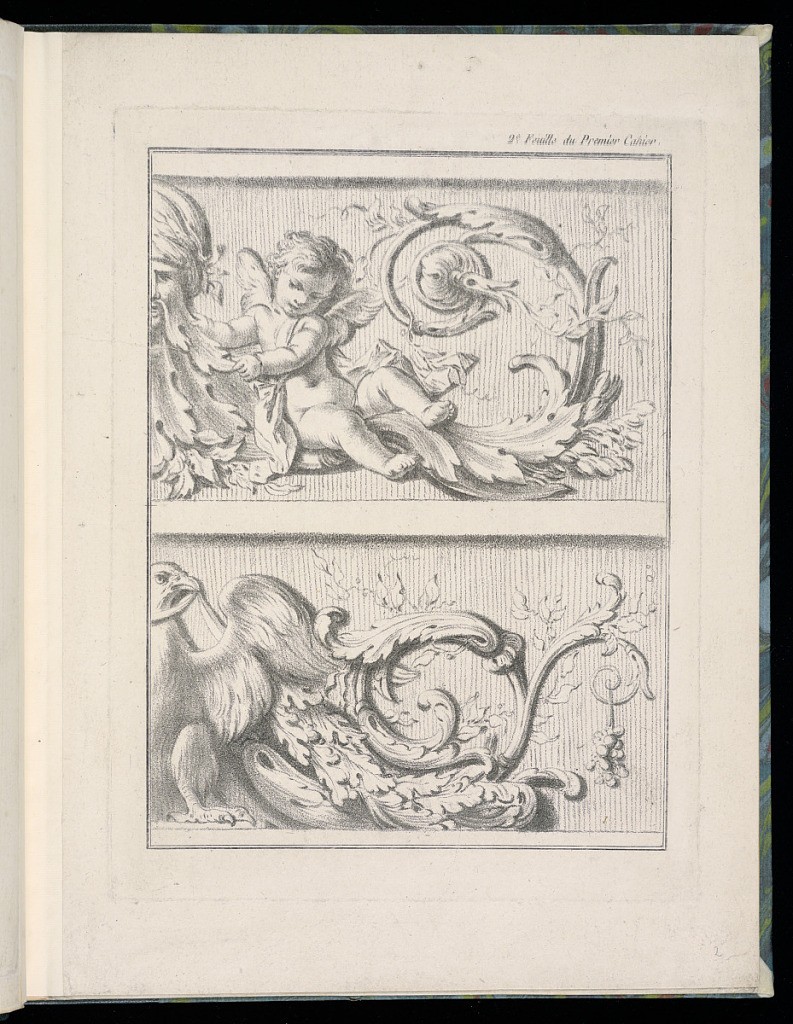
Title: Two Frieze Designs
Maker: Jean-Baptiste Huet, French, 1745 – 1811
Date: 1776–89
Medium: Crayon manner etching on paper
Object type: Print
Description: Two details of frieze designs, one above the other, featuring a putto, eagle, mask (mascaron), rosettes, foliate branches, foliate scrolls, scrolling leaves (rinceaux), and grapes. The plate is numbered.